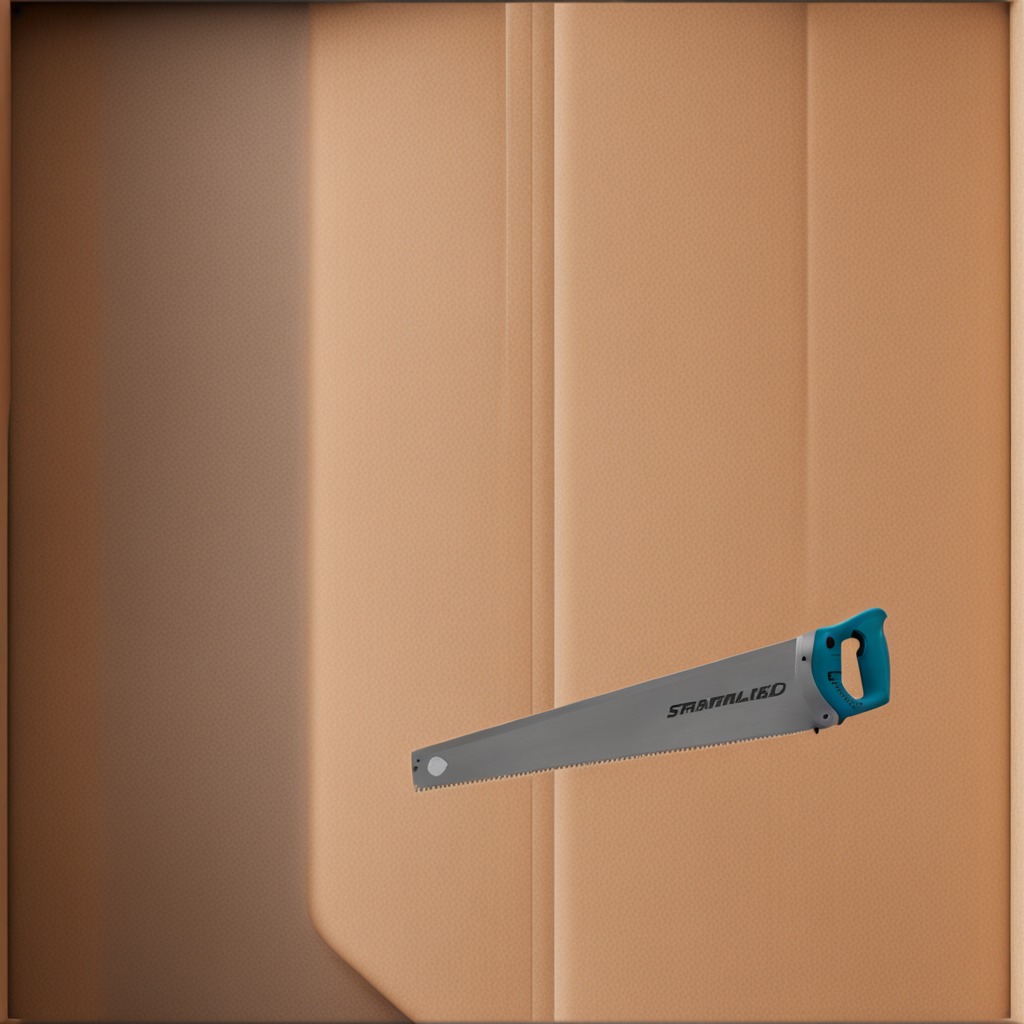
A handheld metal saw is lying on a cardboard box surface in an outdoor workshop during daytime bright natural light soft shadows slightly creased but